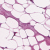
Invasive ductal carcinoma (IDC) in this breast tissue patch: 0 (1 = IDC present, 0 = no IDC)